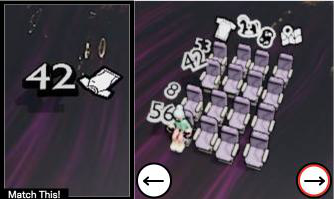
Task: seats
Answer: no